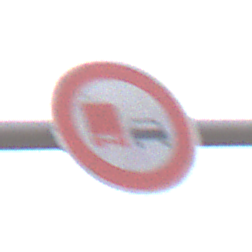
Verkehrszeichen: UeberholverbotKraftfahrzeuge
Umgebung: Outdoor, Suburban
Tageszeit: Midday
Wetter: Overcast
Licht: Natural
Jahreszeit: NotSpecified
Kontrast: LowContrast